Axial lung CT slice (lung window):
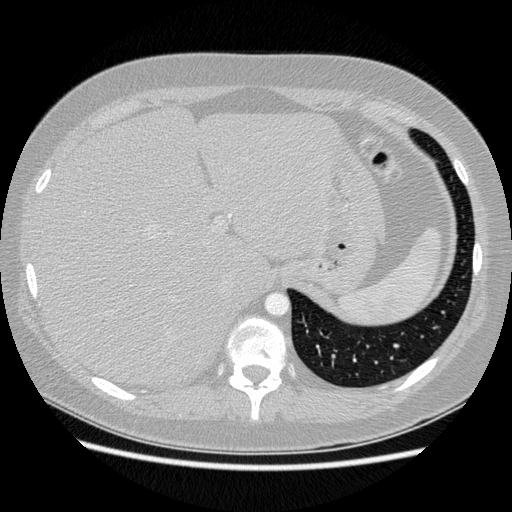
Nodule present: no